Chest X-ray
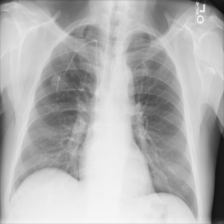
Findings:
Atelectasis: negative
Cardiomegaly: negative
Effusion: negative
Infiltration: negative
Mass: negative
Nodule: negative
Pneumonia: negative
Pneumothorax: negative
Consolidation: negative
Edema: negative
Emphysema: negative
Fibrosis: negative
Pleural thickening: negative
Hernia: negative